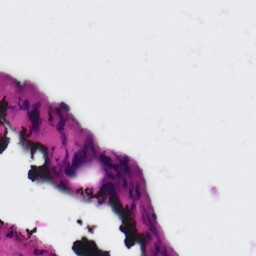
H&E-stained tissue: Ovarian